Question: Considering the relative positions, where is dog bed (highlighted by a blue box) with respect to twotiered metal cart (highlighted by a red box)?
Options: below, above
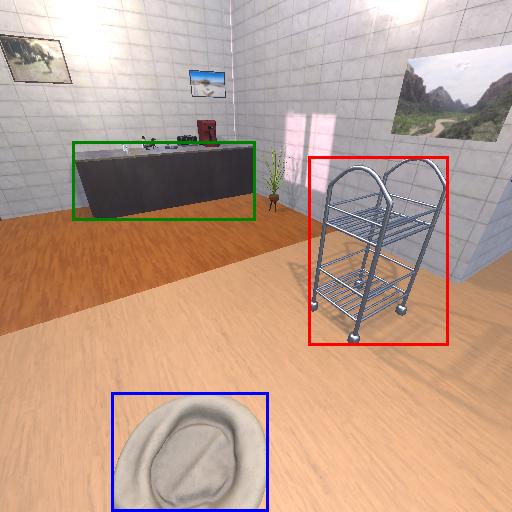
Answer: below